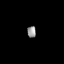
Tissue: prostate
Cell type: T cells
Senescence score: 0.3565
Nuclear area (px): 98
Mean DAPI intensity: 150.908